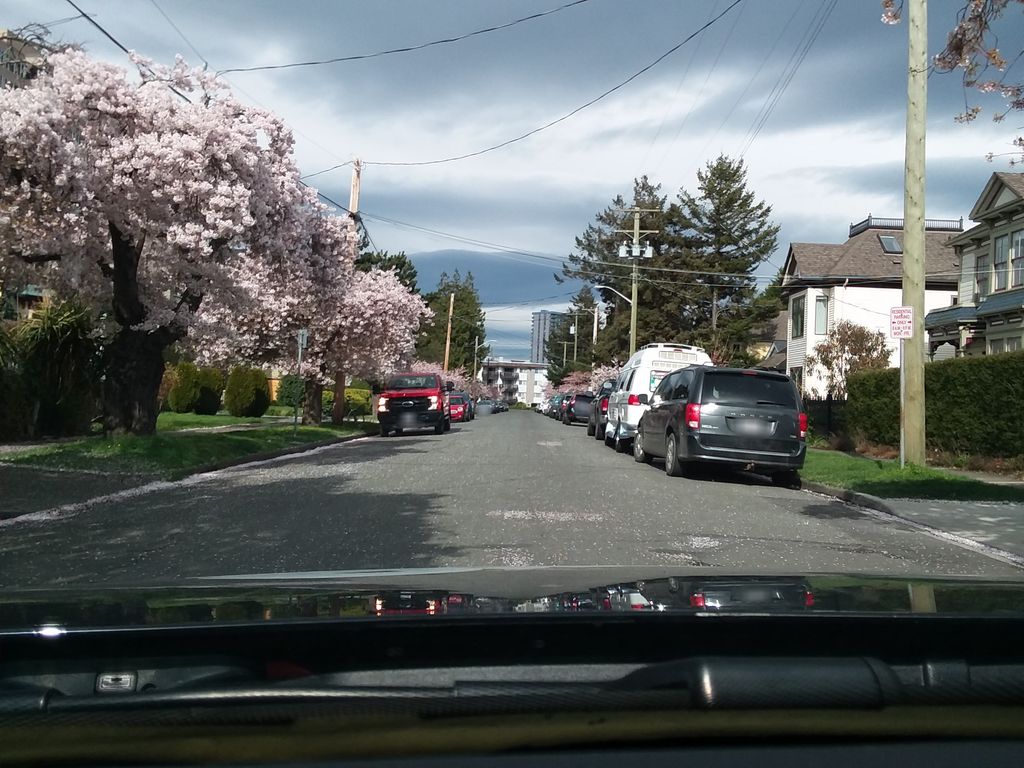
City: victoria